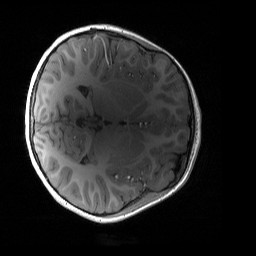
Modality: T1w
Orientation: axial
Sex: female
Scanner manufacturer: siemens
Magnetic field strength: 3 T
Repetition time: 1.9 s
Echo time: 0.00243 s